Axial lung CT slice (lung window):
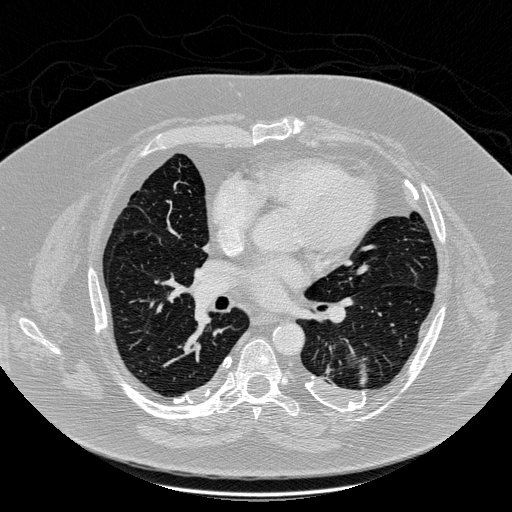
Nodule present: no